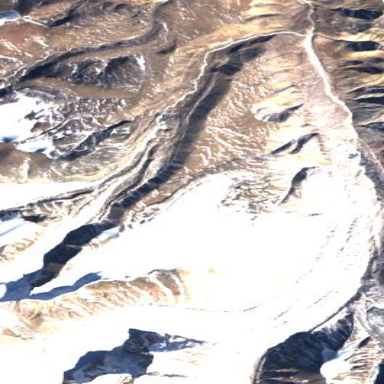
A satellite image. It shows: Stunning view of glacier.